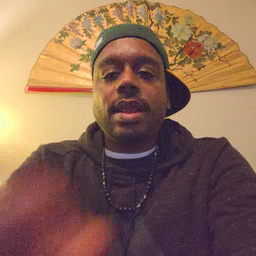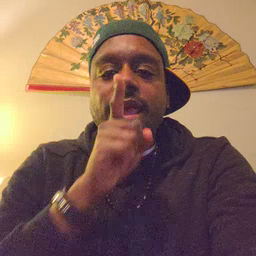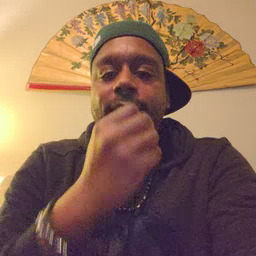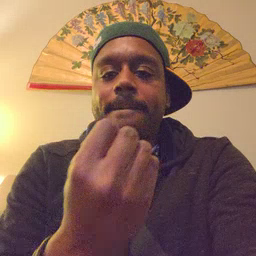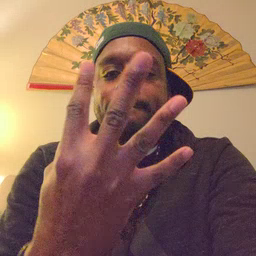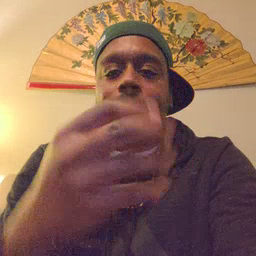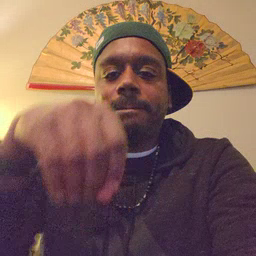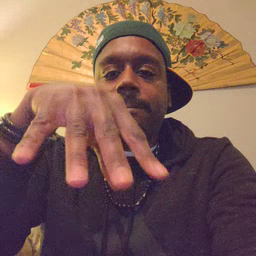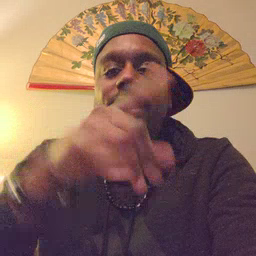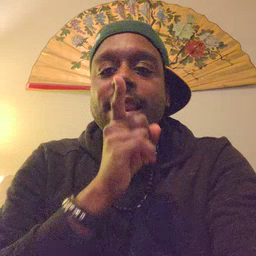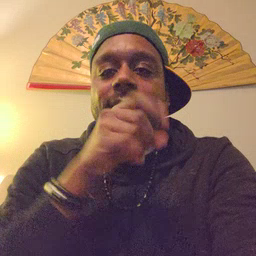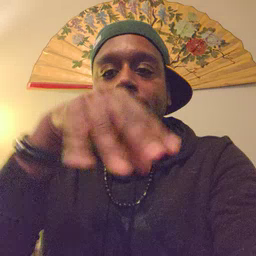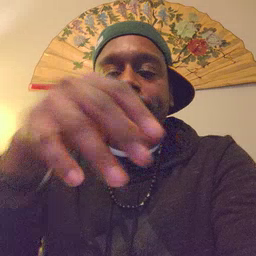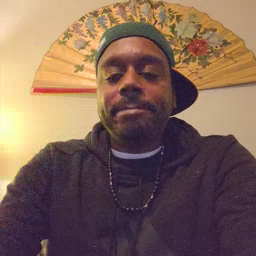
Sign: lamp